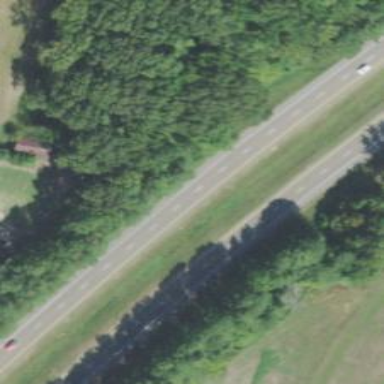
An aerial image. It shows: Asphalt dual carriageway at the trunk highway level.